Question: I am trying to add an Office365 User to the Role-Group, "" from client side using C# and PowerShell. I have installed the <URL> on my local machine. After which, I am able to run the following cmdlets both from PowerShell as well as my Console app:
- - -
Now, to add the User, to the Role-Group, "", I tried to use the cmdlet, <URL> in the format,
'''
Add-RoleGroupMember "View-Only Organization Management" -Member PK
'''
is the display name of the User. But when I execute this cmdlet from PowerShell or my Console app, I am getting the following error:

So how can I achieve this? Thanks in advance.
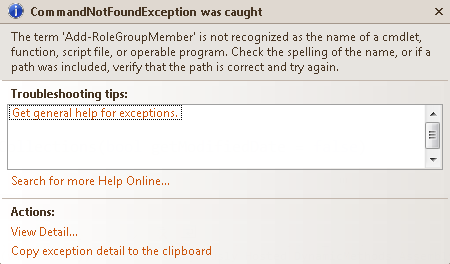
Answer: I figured out that none of the "" cmdlet will not be present on our machine by default., We need to import the Powershell Session before using the cmdlet and then to remove it when we're done using it. Below is the complete set of commands needed to perform this task:
Open Windows Powershell.
Get the credentials.
'''
$Cred = Get-Credential
'''

Create a remote PowerShell session
'''
$Session = New-PSSession -ConfigurationName Microsoft.Exchange -ConnectionUri https://ps.outlook.com/powershell -Credential $UserCredential -Authentication Basic -AllowRedirection
'''
Plz make sure that the url given above is for Exchange Online only.

Import the cmdlets to the PowerShell
'''
Import-PSSession $Session
'''

Once the import is done, all the <URL> become available.
We can then execute the cmdlet, ""
'''
Add-RoleGroupMember -identity "View-Only Organization Management" -member PKS
'''
Finally, don't forget to remove the Session before exiting.
'''
Remove-PSSession $Session
'''

The only difference was that earlier I was not importing the PSSession before executing this cmdlet. Plz note that import is valid for any Exchange 2013 cmdlet and not just for this only.
For further details, you can visit <URL>.